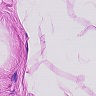
Metastatic tissue present: no